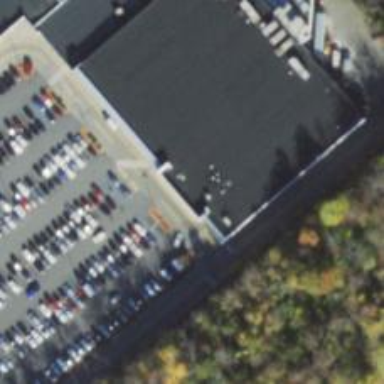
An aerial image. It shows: Supermarket.